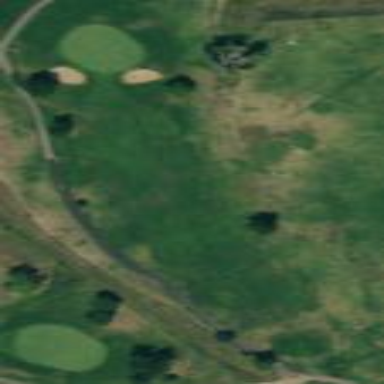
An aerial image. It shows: Area with grass used as rough in golf course.